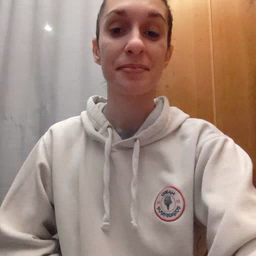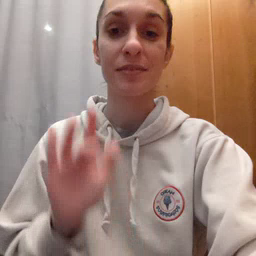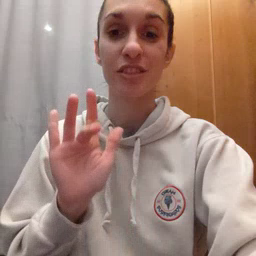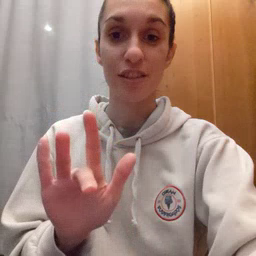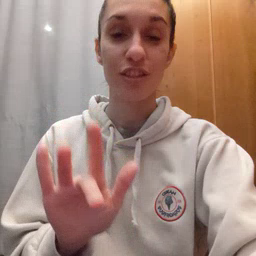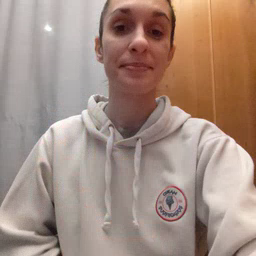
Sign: touch